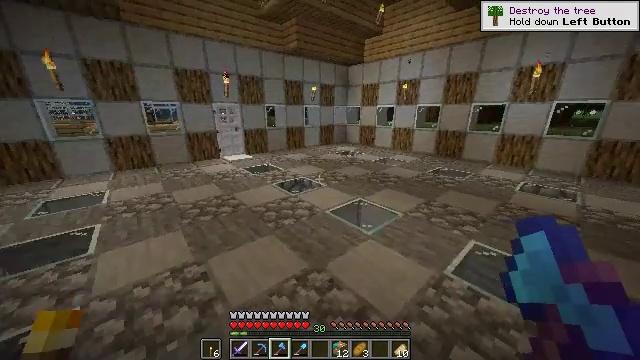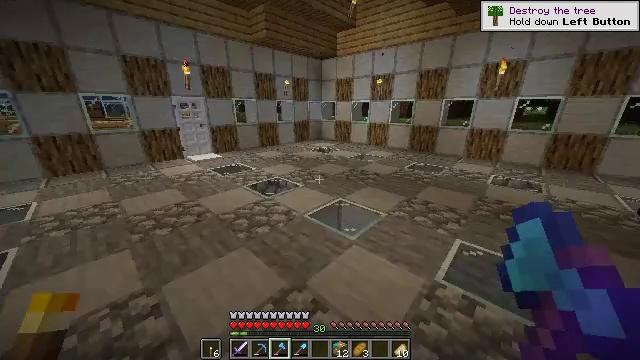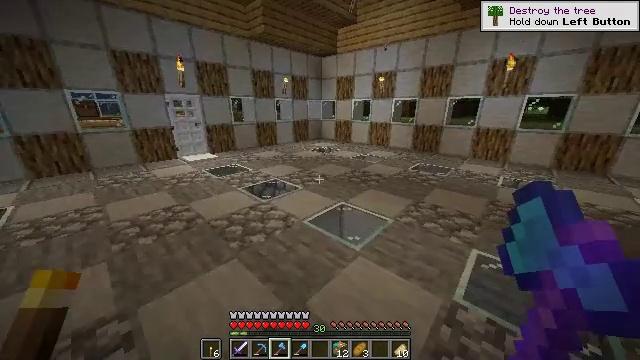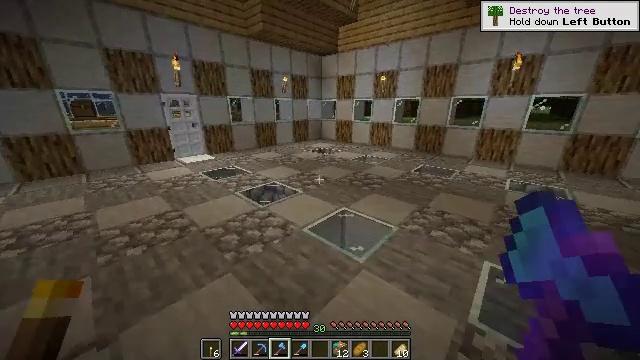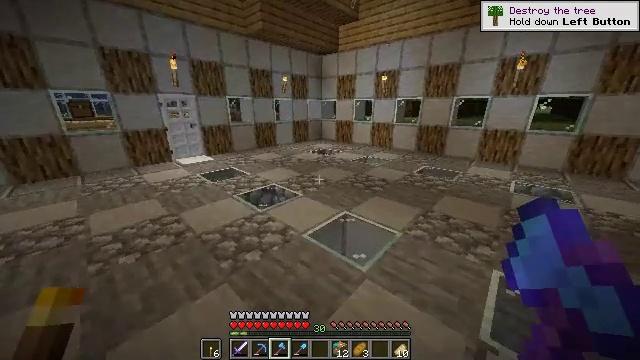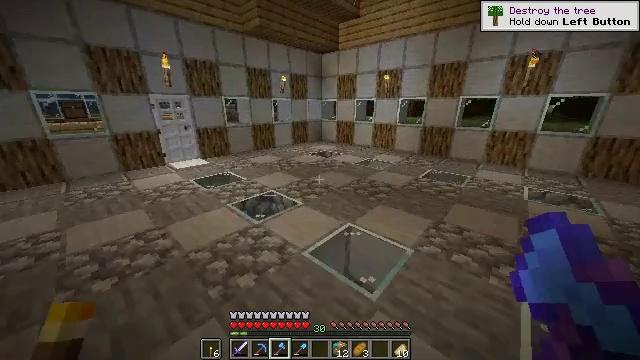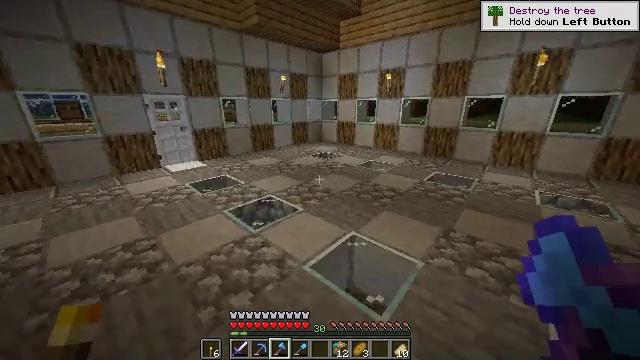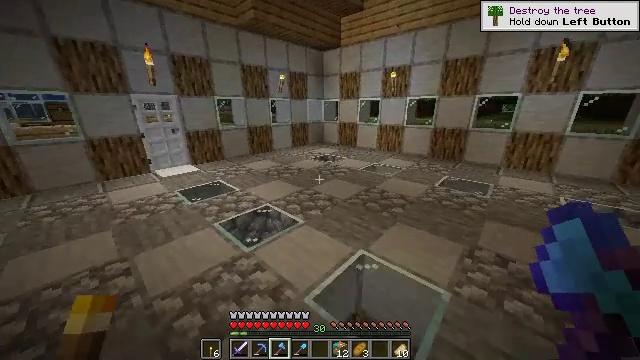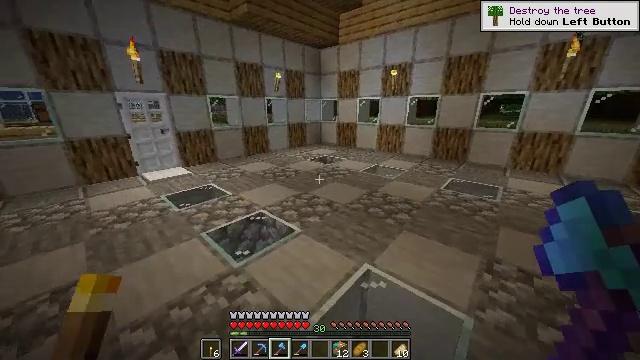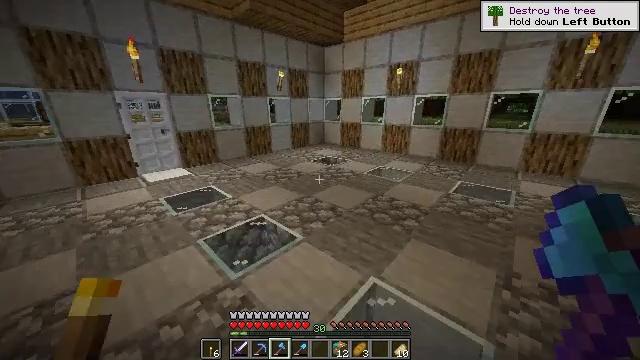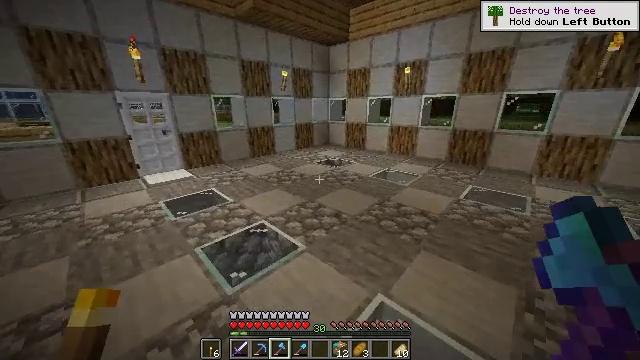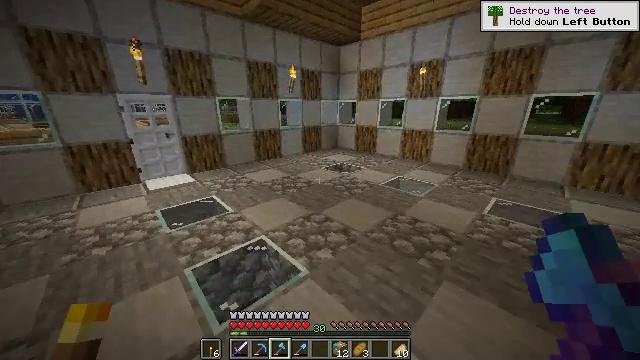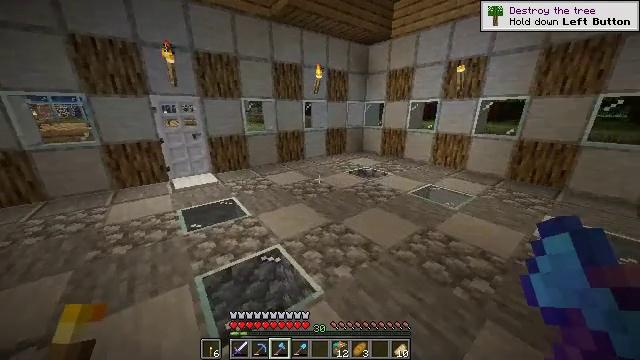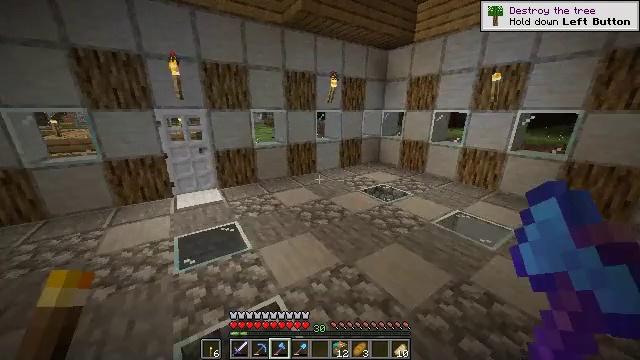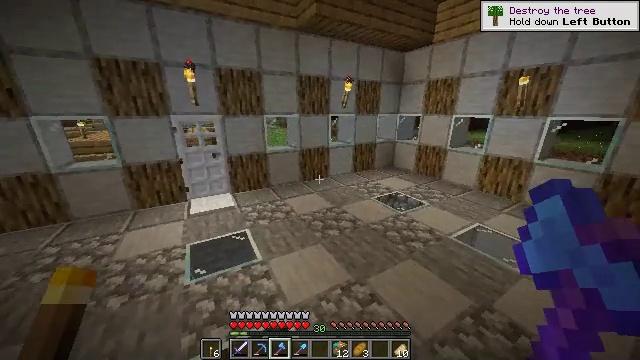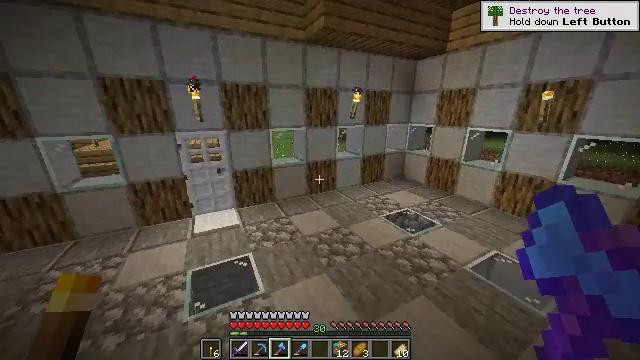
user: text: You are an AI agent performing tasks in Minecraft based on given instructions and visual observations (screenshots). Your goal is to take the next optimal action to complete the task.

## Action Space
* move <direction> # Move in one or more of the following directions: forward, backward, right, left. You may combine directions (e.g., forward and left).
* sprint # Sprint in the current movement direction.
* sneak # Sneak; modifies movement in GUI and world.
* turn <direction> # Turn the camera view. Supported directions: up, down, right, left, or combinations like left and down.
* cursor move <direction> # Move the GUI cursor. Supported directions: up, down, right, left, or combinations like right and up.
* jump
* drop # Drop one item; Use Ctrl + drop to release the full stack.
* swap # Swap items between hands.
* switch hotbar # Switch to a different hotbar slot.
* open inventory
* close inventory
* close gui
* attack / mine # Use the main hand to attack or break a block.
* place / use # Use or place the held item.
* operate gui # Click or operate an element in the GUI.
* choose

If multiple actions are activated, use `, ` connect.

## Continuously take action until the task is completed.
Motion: motion action
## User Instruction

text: Mine a chest to move it.
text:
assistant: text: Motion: move forward, sprint, turn right and down
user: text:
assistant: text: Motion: move forward, sprint
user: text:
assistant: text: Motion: move forward
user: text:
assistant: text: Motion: move forward
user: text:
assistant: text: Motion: move forward, sprint
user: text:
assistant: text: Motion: move forward, sprint
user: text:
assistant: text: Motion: move forward, sprint
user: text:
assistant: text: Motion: move forward, sprint
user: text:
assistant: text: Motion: move forward, sprint
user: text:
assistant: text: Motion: move forward, turn left
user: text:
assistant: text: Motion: move forward, turn left
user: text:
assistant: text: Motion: move forward, turn left
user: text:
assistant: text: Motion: move forward, turn left, jump
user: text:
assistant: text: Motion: move forward, turn left, jump
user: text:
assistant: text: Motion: move forward, turn left, jump
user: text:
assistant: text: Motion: move forward, turn left, jump
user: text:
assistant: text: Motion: move forward, turn left, jump
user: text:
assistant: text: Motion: move forward, turn left, jump
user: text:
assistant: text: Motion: move forward, turn left, jump
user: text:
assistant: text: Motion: move forward, sprint, turn left, jump
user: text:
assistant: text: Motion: move forward, sprint, turn left
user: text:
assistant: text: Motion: move forward, sprint, turn left
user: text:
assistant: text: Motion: move forward, sprint
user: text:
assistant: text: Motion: move forward
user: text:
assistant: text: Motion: move forward
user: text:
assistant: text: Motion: move forward
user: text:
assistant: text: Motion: move forward, sprint
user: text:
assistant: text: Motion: move forward, sprint, turn right
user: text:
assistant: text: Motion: move forward, sprint, turn right
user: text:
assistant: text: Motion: move forward, sprint, turn right